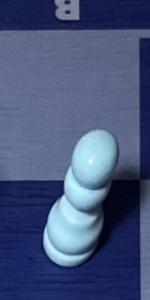
Label: Pawn_White